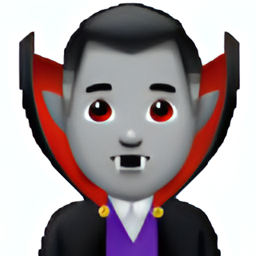
Name: man vampire medium light skin tone
Emoji: 🧛🏼‍♂️
Group: People & Body
Sub-group: person-fantasy